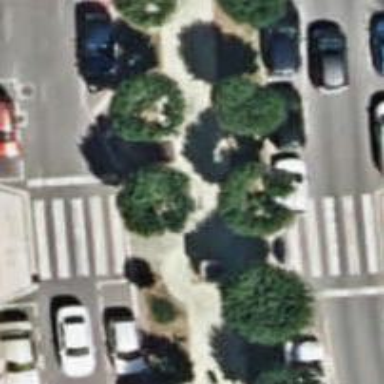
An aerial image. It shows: Pedestrian road.